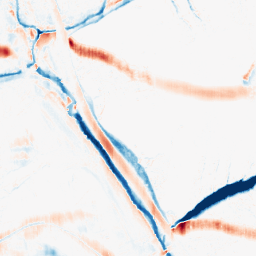
Category: morphological
Decomposition family: morphological_ellipse
Decomposition parameters: operation: average
width: 20
height: 5
Upsampling method: linear_exact
Upsampling parameters: scale: 8
Upsampling scale: 8